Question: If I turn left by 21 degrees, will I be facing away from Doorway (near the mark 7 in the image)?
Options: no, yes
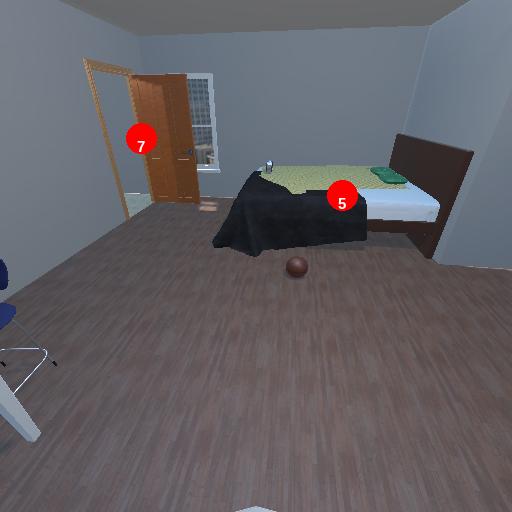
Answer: no